Brain MRI, t2w sequence, axial 2D slice.
Patient: age 44, sex M, weight 78 kg, height 1.76 m
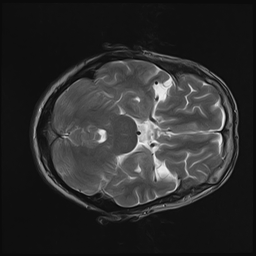